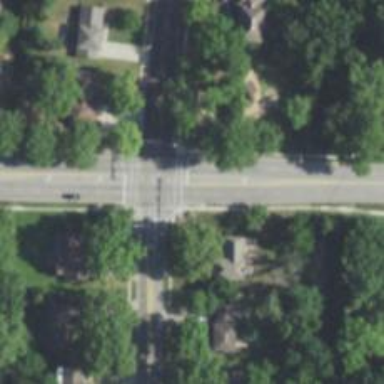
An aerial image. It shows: Road with dash markings.